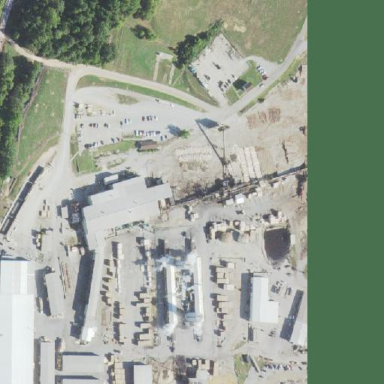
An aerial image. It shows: Industrial area with sawmill. The industrial site includes works related to sawmill operations.